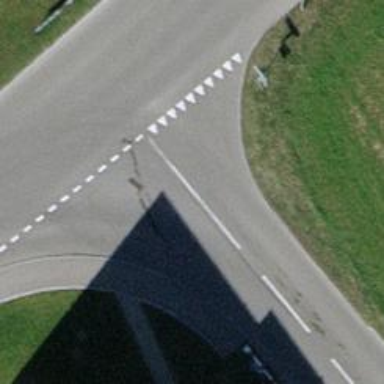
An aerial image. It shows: Tertiary road with asphalt surface and sidewalk on the left side.